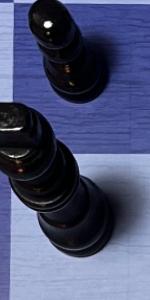
Label: King_Black